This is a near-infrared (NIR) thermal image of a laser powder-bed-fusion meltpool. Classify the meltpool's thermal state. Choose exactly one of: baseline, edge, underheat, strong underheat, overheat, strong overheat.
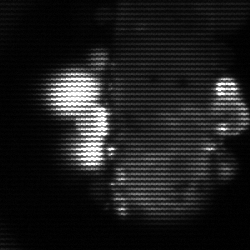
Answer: strong underheat